Question: I just created myself a brand new project using . Usually, I don't care about how all projects have a yellow warning triangle on them, but at this point, It's getting slightly annoying.
How can I resolve this issue?
This is what it looks like:

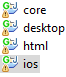
Answer: This is due to the fact that Eclipse automatically defaults to . In order for you not to get those nasty warning triangles, you will need to use the . The following is how you might resolve it:
## Preliminary fix
Right click one of your prjects > Build path > Configure build path
<URL>
Make sure you are inside the submenu, from there:
Press > Choose remove
Now we will add :
Add Library > JRE System Library > Workspace default JRE (jre...)
<URL>
## Permanentally fix
In case you want to permanentally use for every LIBGDX project instead of the default . You can:
Window > Preferences > Java > Compiler > Configure Project Specific Settings > Project > Deselect "Use compliance from execution environment 'JavaSE-1.6'" > Set "Compiler compliance level" to 1.8.
That's about it.